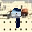
Label: 9